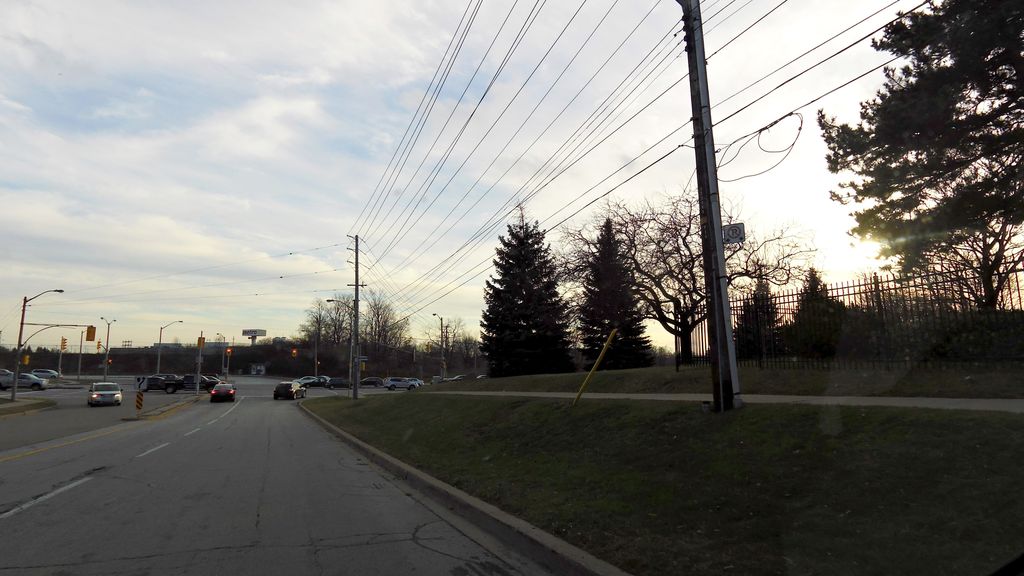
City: toronto